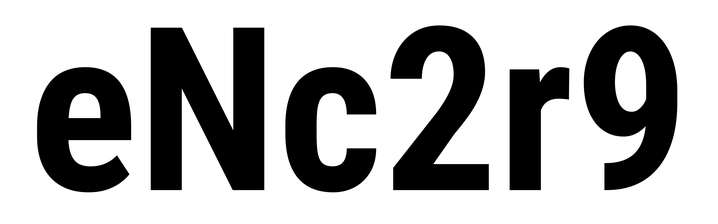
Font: Roboto_Condensed_Bold